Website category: book
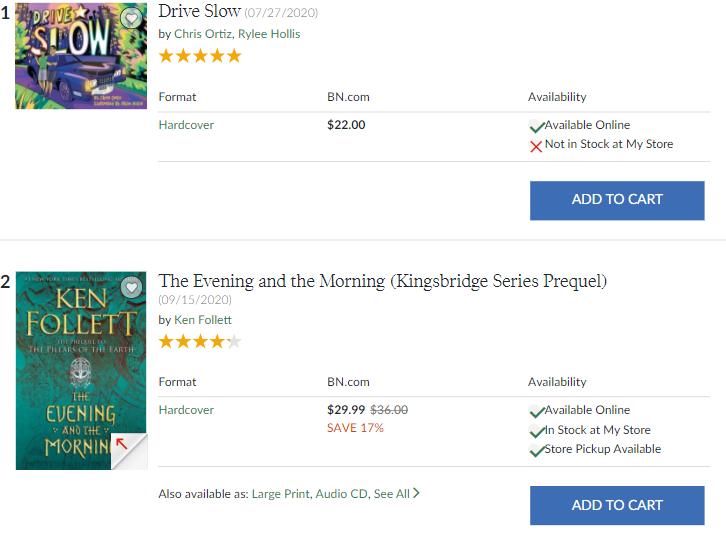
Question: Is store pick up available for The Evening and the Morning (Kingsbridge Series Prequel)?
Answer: yes

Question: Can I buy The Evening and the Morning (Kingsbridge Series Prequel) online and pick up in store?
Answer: yes

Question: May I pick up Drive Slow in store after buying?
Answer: no

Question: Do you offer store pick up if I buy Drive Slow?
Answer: no

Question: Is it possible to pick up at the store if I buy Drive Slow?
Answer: no

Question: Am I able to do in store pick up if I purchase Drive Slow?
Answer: no

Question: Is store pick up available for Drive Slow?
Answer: no

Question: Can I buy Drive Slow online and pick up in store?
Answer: no